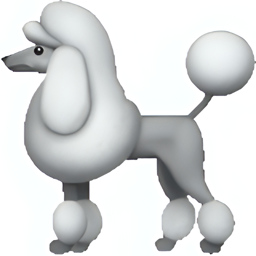
Name: poodle
Emoji: 🐩
Group: Animals & Nature
Sub-group: animal-mammal